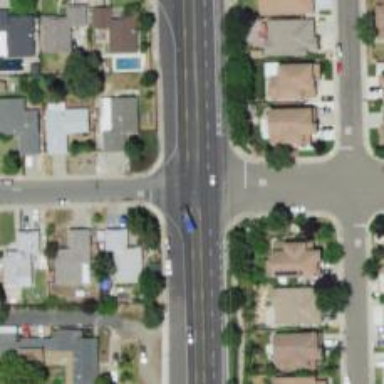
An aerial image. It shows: Residential road.